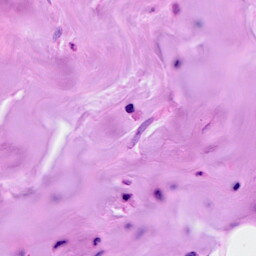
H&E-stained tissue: Breast